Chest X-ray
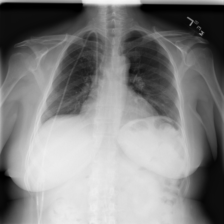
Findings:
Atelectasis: negative
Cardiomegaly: negative
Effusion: negative
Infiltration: negative
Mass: negative
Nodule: negative
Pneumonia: negative
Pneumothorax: negative
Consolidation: negative
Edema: negative
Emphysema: negative
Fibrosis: negative
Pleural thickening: negative
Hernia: negative